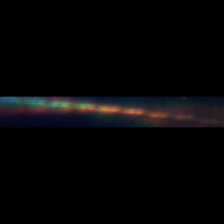
Taxon: Psuedo-nitzschia
Group: Diatoms